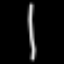
Label: line